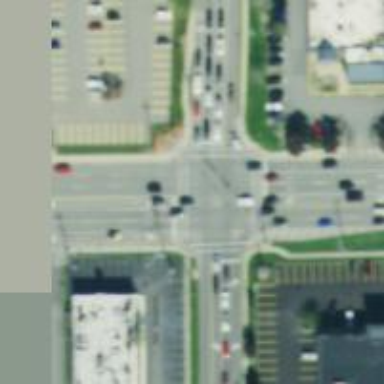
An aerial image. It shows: Crossing with marked lines on the road.